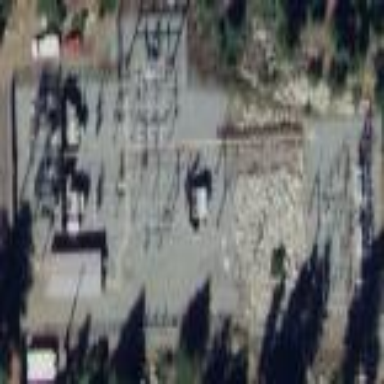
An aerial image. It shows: Industrial area with power substation.